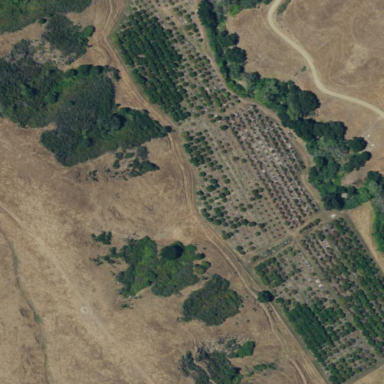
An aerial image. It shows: Orchard.